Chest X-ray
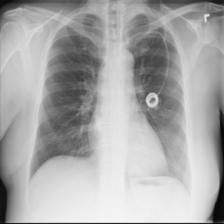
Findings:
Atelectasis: negative
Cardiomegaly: negative
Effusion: negative
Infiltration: negative
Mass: negative
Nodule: negative
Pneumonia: negative
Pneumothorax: negative
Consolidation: negative
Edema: negative
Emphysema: negative
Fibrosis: negative
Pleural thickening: negative
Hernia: negative